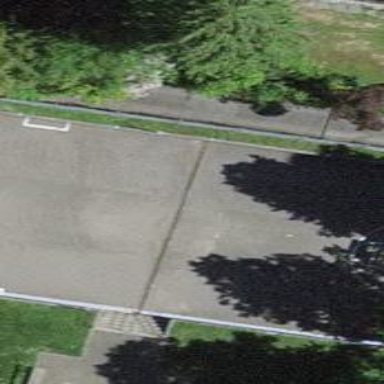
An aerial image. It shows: Multi-sport pitch with concrete surface.